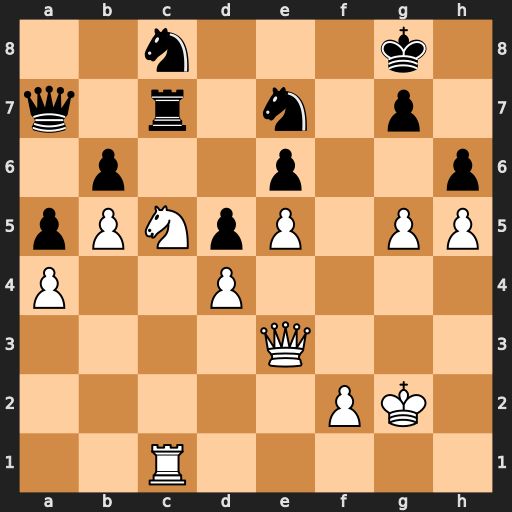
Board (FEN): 2n3k1/q1r1n1p1/1p2p2p/pPNpP1PP/P2P4/4Q3/5PK1/2R5
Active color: w
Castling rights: -
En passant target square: -
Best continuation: Nxe6 Rxc1 gxh6 Nf5 Qg5